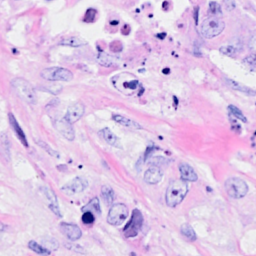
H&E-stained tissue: Breast